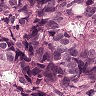
Metastatic tissue present: yes